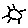
Label: sun